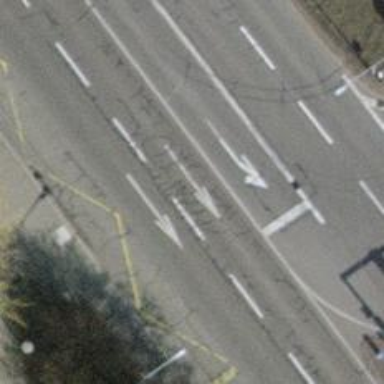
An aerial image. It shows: Primary highway with asphalt surface and trolley wires.